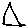
Label: triangle